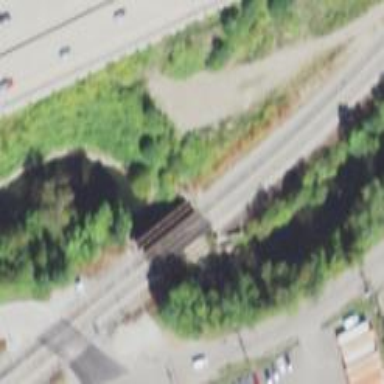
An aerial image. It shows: Railway bridge over siding railway service.